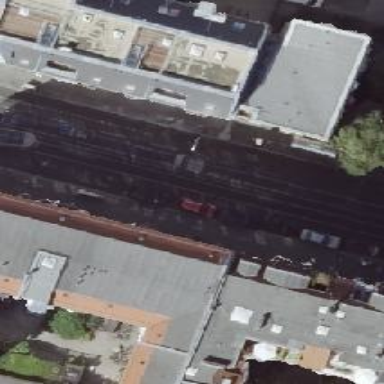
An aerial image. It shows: Tram stop.